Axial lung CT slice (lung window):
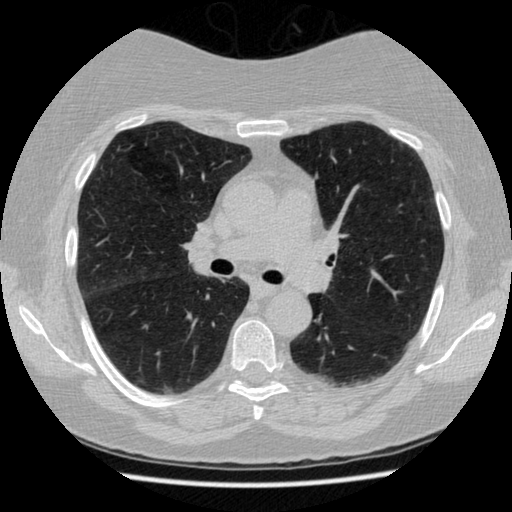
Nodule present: no